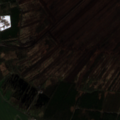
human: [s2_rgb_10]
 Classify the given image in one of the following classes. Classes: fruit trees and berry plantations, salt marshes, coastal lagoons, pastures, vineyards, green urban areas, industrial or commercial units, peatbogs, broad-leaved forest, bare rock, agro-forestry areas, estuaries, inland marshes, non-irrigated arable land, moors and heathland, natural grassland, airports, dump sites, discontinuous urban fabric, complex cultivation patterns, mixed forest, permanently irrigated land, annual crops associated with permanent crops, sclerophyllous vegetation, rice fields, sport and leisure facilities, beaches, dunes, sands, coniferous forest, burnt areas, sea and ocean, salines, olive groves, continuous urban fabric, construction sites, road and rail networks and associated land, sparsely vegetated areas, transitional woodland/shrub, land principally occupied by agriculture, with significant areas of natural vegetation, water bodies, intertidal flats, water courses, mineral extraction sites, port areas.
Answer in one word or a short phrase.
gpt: non-irrigated arable land, coniferous forest, peatbogs